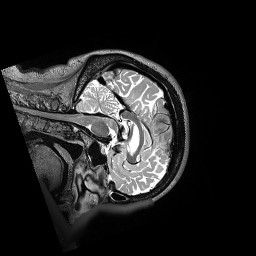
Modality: T2w
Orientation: sagittal
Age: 69
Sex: female